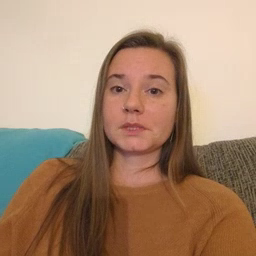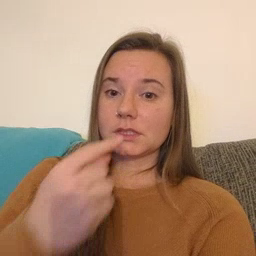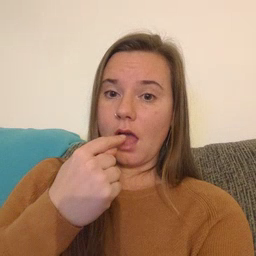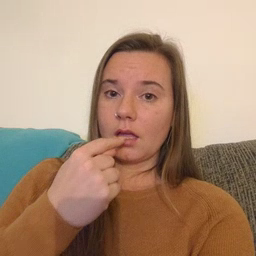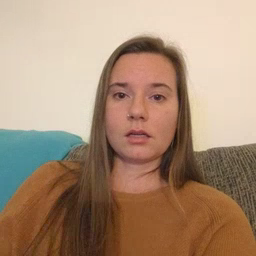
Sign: tongue